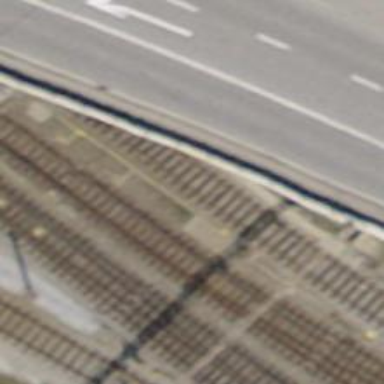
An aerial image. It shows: Railway buffer stop.